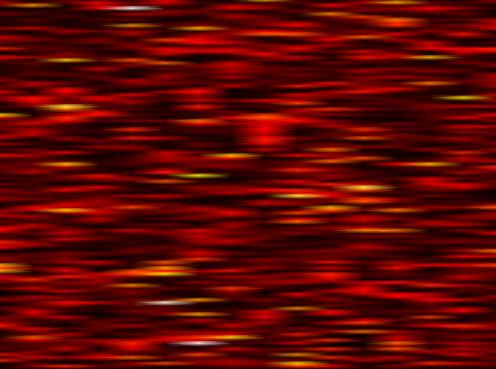
Label: UFMC